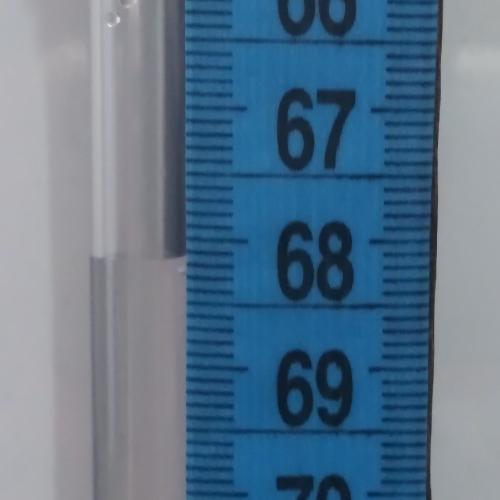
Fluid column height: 68.1 cm